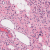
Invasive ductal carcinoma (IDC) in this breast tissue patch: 1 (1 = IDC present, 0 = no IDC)